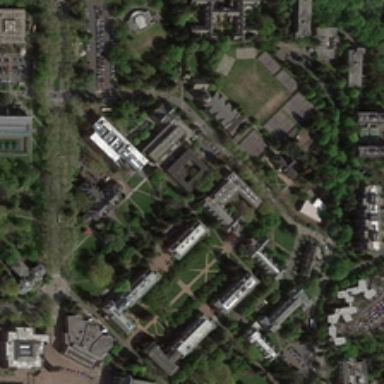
Surrounded by dark green trees is a tall building .